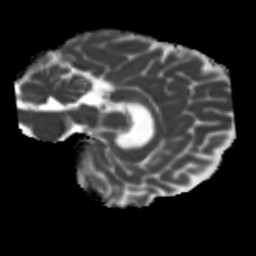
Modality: MD
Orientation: sagittal
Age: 38
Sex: female
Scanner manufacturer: siemens
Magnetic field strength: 3 T
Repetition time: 5.25 s
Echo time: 0.08 s